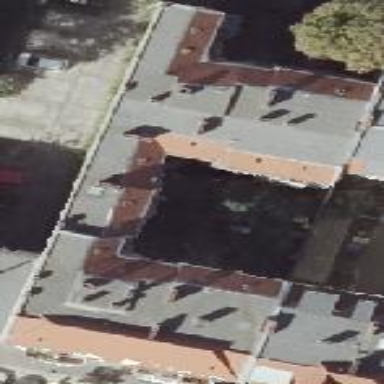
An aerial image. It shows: Unique apartment building with double saltbox roof shape.